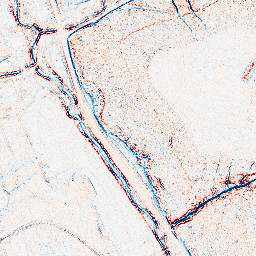
Category: edge_preserving
Decomposition family: bilateral
Decomposition parameters: d: 5
sigma_color: 50
sigma_space: 100
Upsampling method: regularized
Upsampling parameters: scale: 4
lambda_reg: 0.01
Upsampling scale: 4